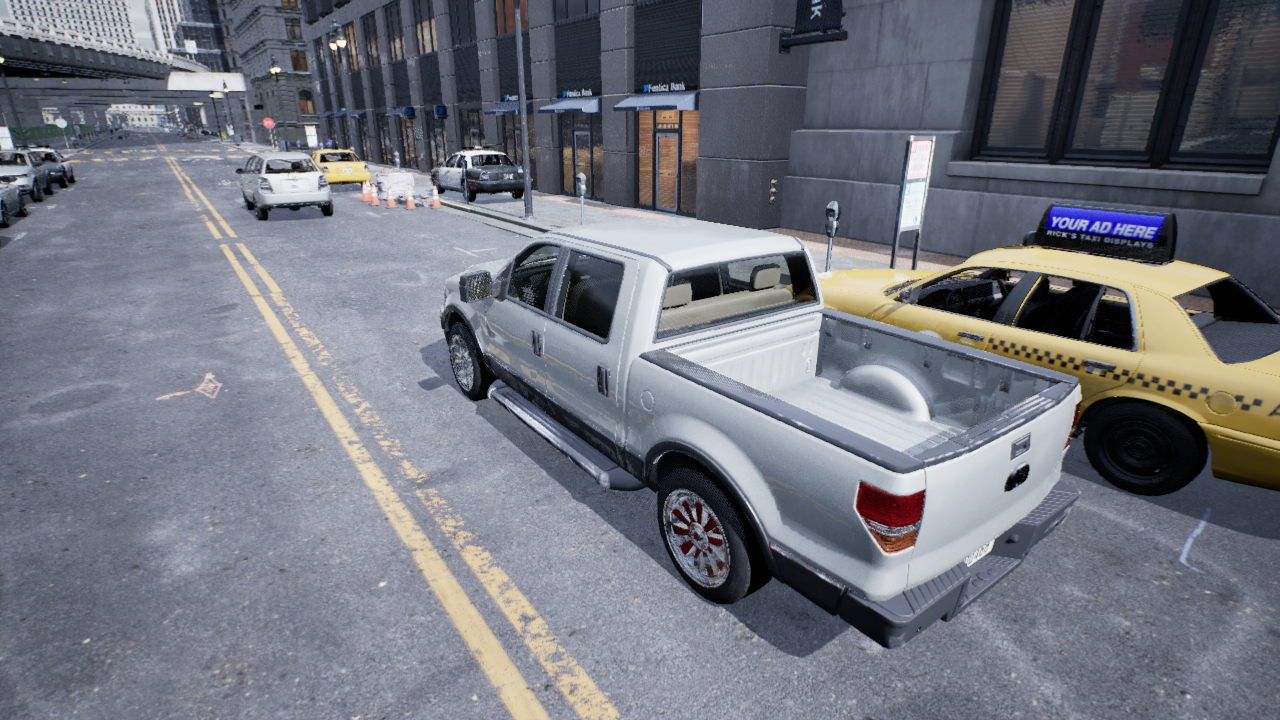
Venue: downtown
Lighting: overcast
Vehicle rig: pickup